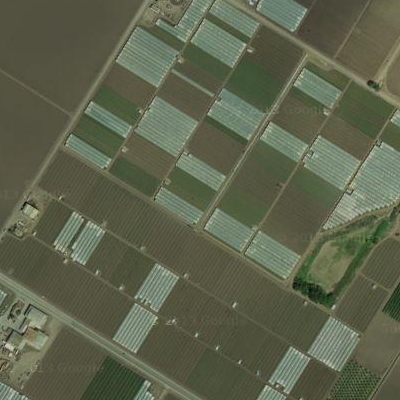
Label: Field